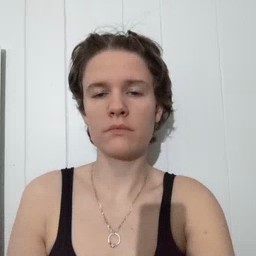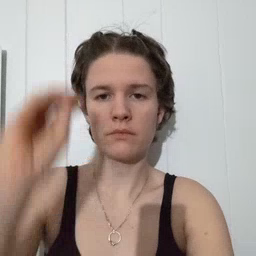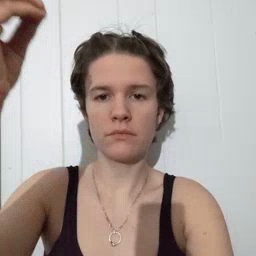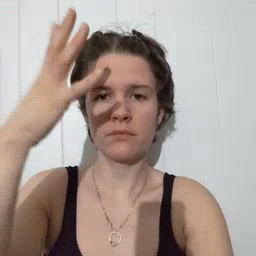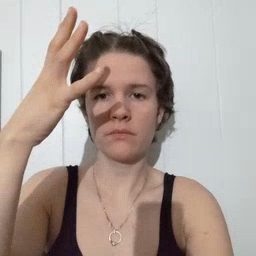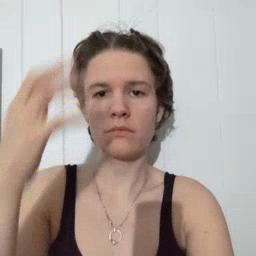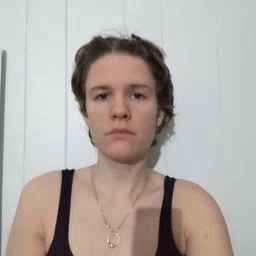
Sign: sun